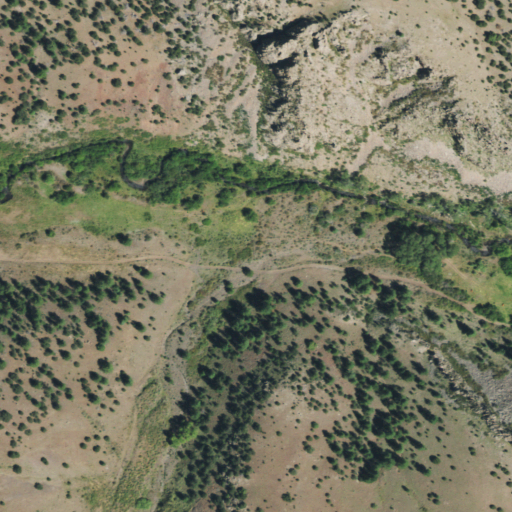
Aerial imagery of valley in Colorado named Usevia Gulch containing shrub, evergreen forest, herbaceous wetlands, and woody wetlands